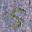
Label: 5